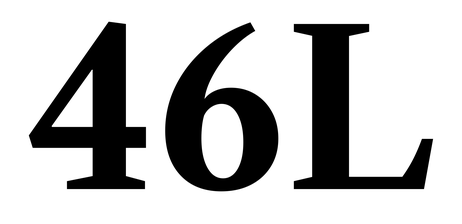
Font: LibreCaslonText_Bold